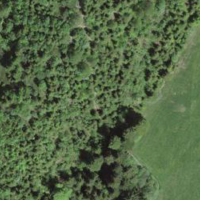
EUNIS habitat code: 43
Species observed at this site:
Caltha palustris